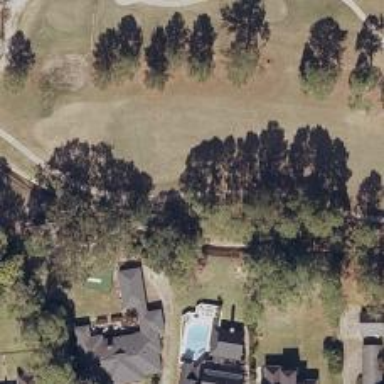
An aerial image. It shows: Path for golf carts.